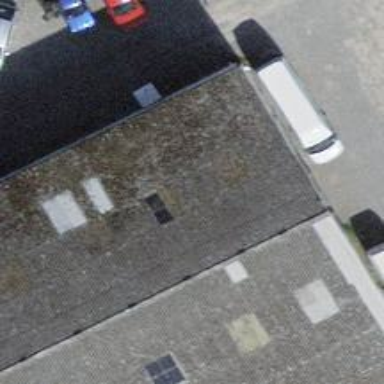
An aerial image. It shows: Car shop.